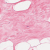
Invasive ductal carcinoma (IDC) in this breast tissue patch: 0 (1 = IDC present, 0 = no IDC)